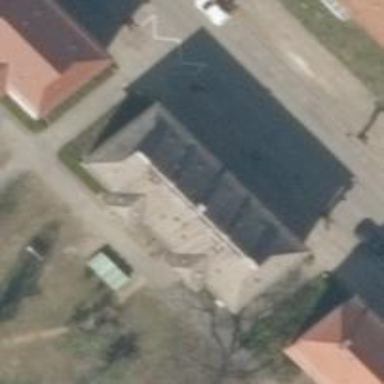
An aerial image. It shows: Hipped roof apartment building.